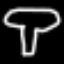
Label: mushroom